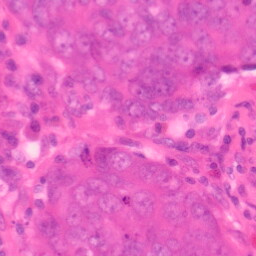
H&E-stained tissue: Colon